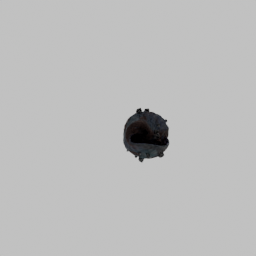
Label: animals